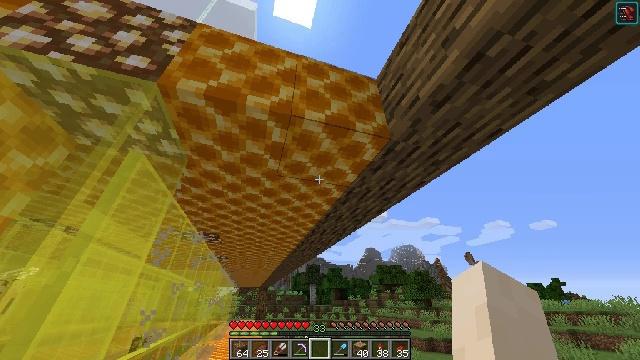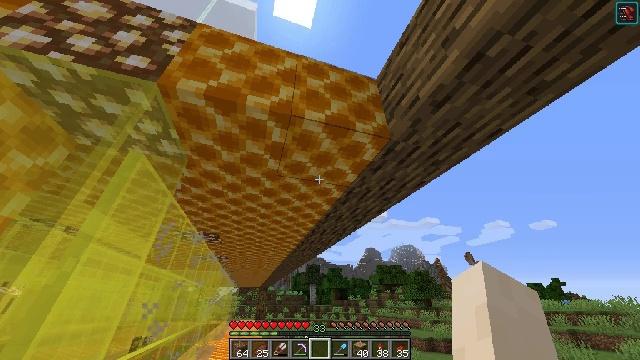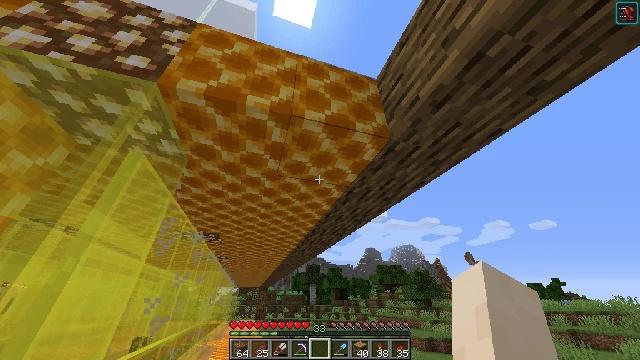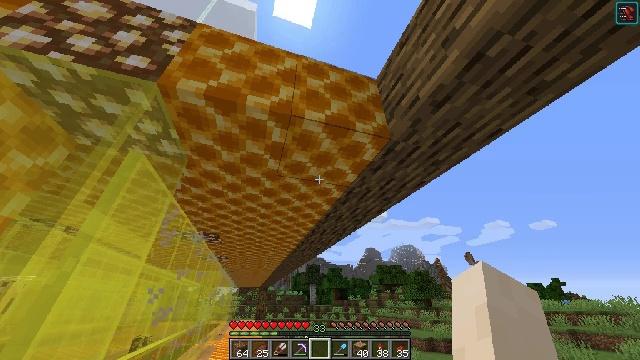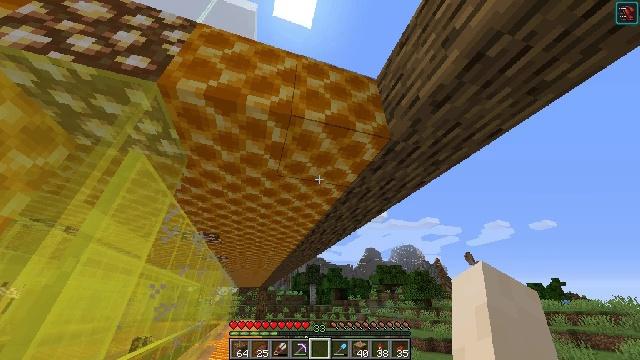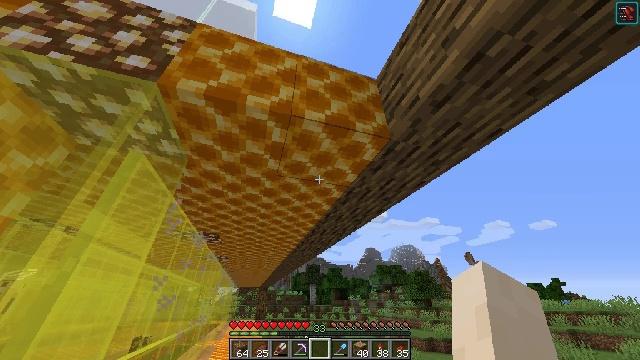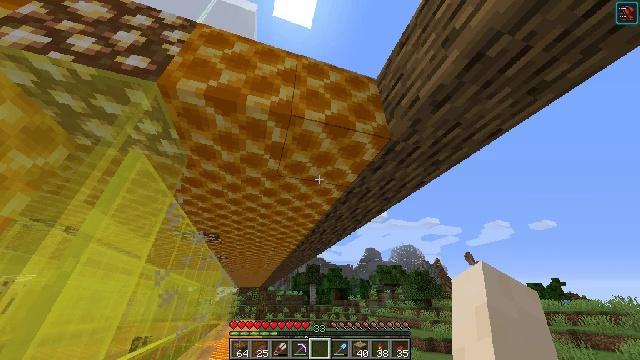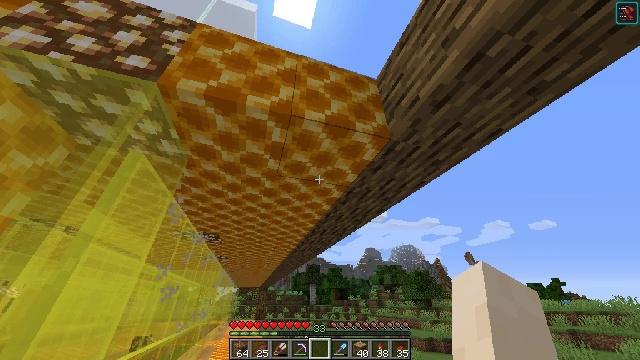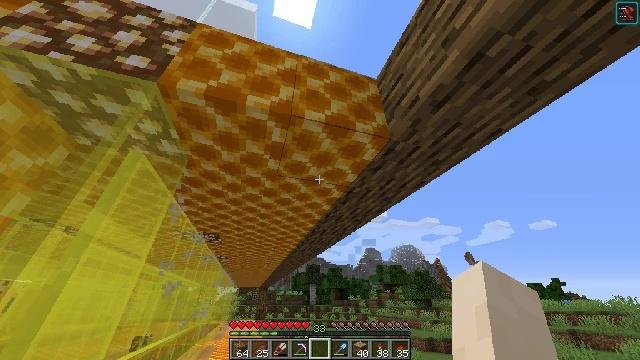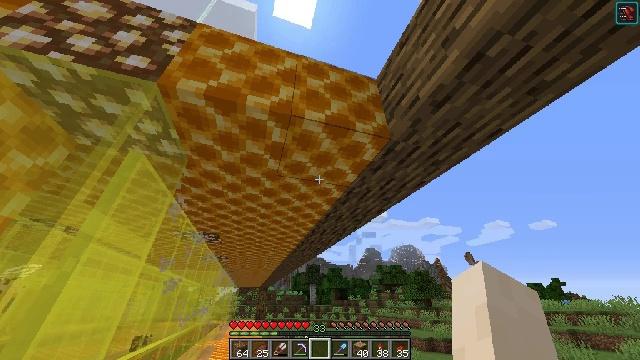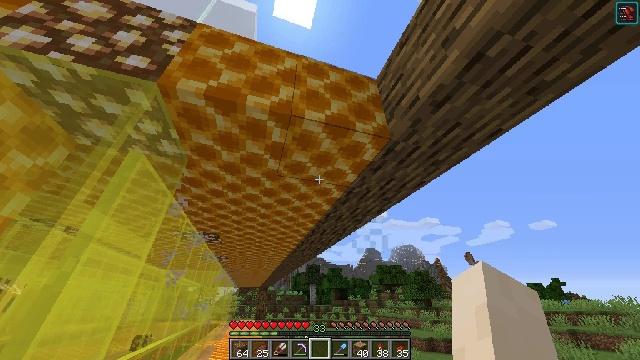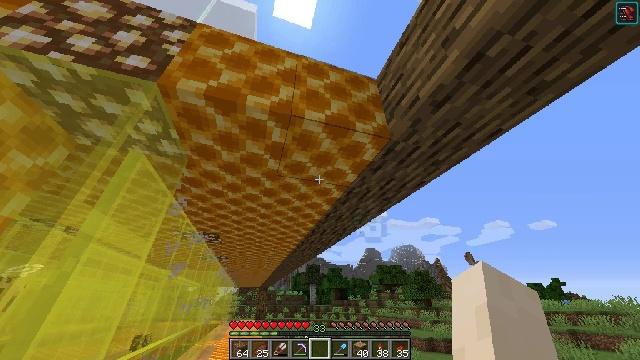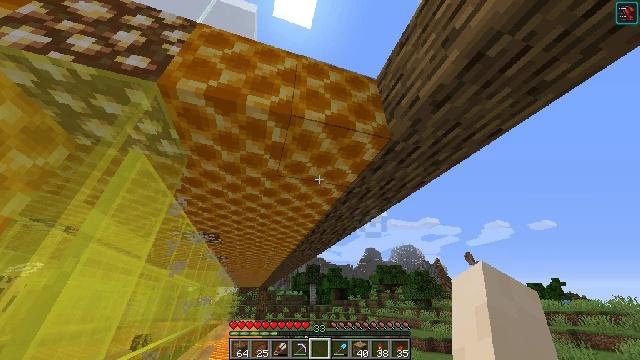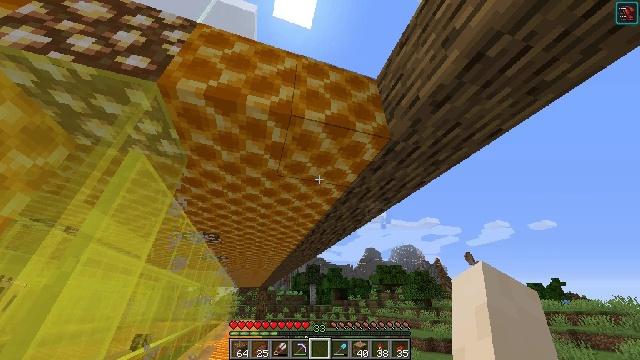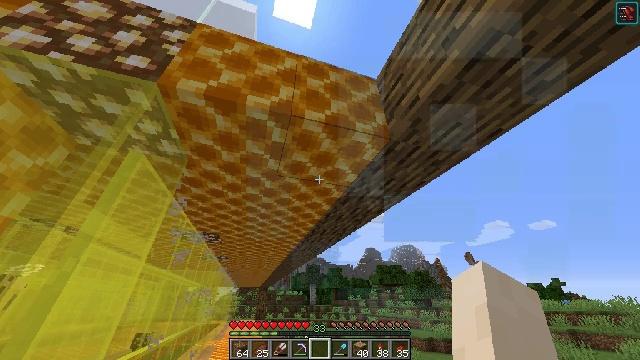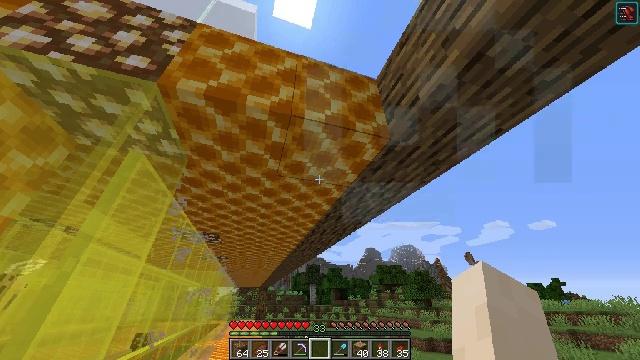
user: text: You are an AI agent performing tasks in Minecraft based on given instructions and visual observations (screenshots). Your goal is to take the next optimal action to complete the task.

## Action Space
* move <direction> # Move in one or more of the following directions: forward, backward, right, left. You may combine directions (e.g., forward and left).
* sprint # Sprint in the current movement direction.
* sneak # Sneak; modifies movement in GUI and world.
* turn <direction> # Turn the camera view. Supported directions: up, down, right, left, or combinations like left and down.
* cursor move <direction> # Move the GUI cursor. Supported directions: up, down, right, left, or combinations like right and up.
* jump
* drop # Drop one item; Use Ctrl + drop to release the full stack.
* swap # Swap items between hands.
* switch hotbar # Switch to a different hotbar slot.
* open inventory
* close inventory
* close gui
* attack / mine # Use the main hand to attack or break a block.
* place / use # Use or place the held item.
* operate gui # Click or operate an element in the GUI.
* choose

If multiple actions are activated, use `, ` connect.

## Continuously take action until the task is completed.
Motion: motion action
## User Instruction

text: Open the crafting table to make a honeycomb block with honeycombs.
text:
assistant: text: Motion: no_op
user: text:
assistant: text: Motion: no_op
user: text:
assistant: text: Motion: no_op
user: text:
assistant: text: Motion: no_op
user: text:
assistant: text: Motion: no_op
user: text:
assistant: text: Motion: no_op
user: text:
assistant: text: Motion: no_op
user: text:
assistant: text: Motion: no_op
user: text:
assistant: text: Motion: no_op
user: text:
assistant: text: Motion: no_op
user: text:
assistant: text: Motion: no_op
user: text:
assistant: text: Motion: no_op
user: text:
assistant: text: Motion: no_op
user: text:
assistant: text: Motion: no_op
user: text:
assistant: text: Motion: no_op
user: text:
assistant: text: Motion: no_op
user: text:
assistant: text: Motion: no_op
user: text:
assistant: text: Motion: no_op
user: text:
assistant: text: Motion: no_op
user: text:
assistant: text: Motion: no_op
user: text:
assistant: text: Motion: no_op
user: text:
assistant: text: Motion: no_op
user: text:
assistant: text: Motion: no_op
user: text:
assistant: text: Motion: no_op
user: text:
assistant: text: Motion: no_op
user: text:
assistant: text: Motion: no_op
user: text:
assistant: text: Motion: no_op
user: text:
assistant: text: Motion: no_op
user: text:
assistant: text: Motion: no_op
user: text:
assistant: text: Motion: no_op